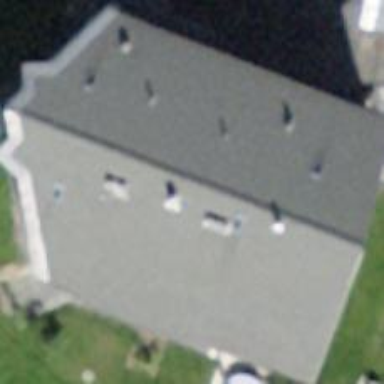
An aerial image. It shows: Building with tile roof.